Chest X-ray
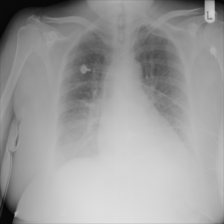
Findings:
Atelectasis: negative
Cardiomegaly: negative
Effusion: negative
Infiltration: negative
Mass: negative
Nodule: negative
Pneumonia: negative
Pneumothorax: negative
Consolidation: positive
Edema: negative
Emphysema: negative
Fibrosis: negative
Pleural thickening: negative
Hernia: negative